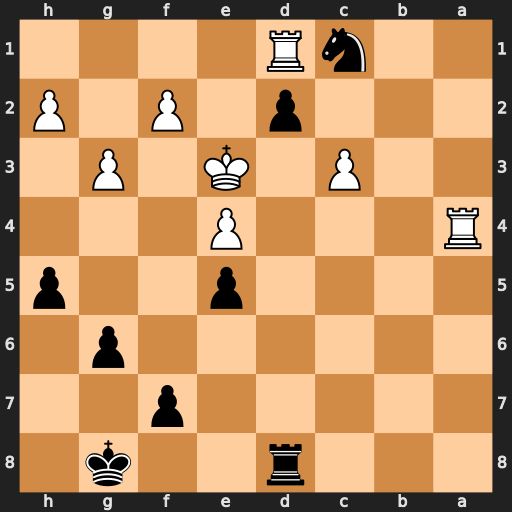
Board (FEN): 3r2k1/5p2/6p1/4p2p/R3P3/2P1K1P1/3p1P1P/2nR4
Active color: b
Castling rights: -
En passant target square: -
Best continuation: Rd3#